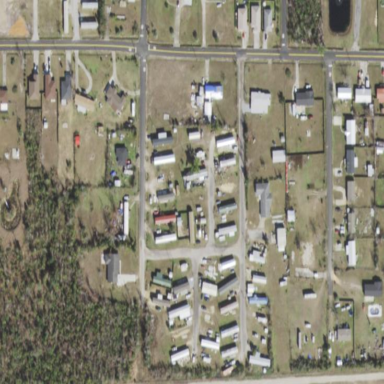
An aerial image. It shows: Residential area designated as trailer park.